Field crop: maize
Growth stage: 2
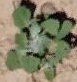
Species: chenopodium